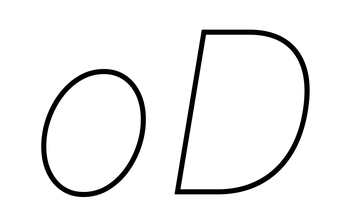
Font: Inter-Italic_Thin_Italic